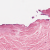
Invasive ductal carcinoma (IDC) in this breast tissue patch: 0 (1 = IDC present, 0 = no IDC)